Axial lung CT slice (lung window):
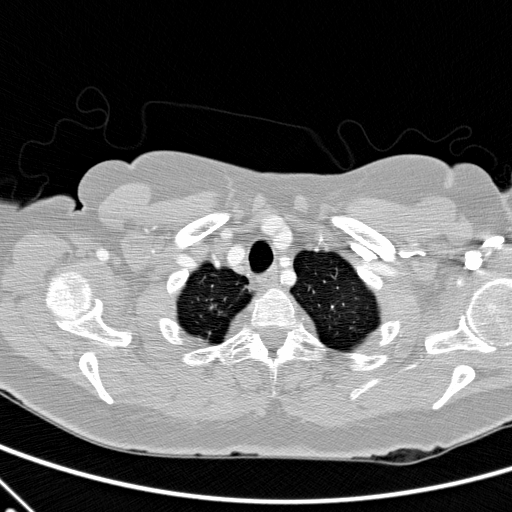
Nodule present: no